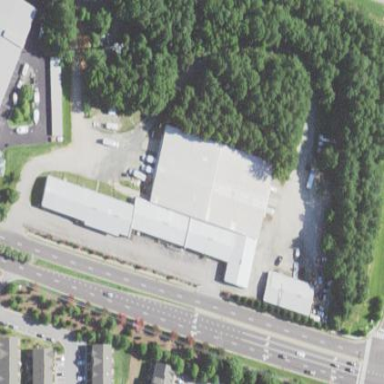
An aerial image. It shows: Commercial warehouse.